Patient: sex F, age 65
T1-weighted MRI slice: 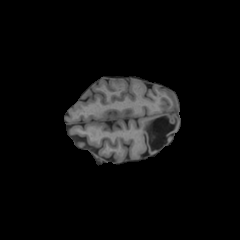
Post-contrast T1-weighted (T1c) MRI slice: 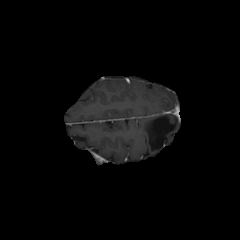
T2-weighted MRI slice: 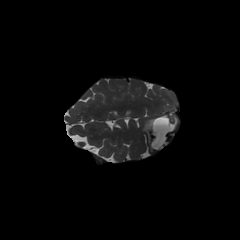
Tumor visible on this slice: no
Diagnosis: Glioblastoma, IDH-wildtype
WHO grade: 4